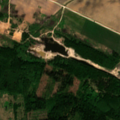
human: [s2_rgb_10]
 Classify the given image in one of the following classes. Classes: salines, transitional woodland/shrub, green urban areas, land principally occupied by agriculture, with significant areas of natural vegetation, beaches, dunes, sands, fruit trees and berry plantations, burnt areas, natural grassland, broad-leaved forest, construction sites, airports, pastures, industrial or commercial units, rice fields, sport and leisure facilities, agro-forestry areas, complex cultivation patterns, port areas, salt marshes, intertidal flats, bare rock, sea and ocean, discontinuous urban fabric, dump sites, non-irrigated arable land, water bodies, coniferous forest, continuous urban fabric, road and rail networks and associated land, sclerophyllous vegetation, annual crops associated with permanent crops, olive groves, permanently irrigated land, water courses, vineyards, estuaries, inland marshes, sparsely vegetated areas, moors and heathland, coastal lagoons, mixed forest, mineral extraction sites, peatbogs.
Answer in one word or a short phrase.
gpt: non-irrigated arable land, pastures, complex cultivation patterns, land principally occupied by agriculture, with significant areas of natural vegetation, mixed forest, transitional woodland/shrub